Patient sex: M
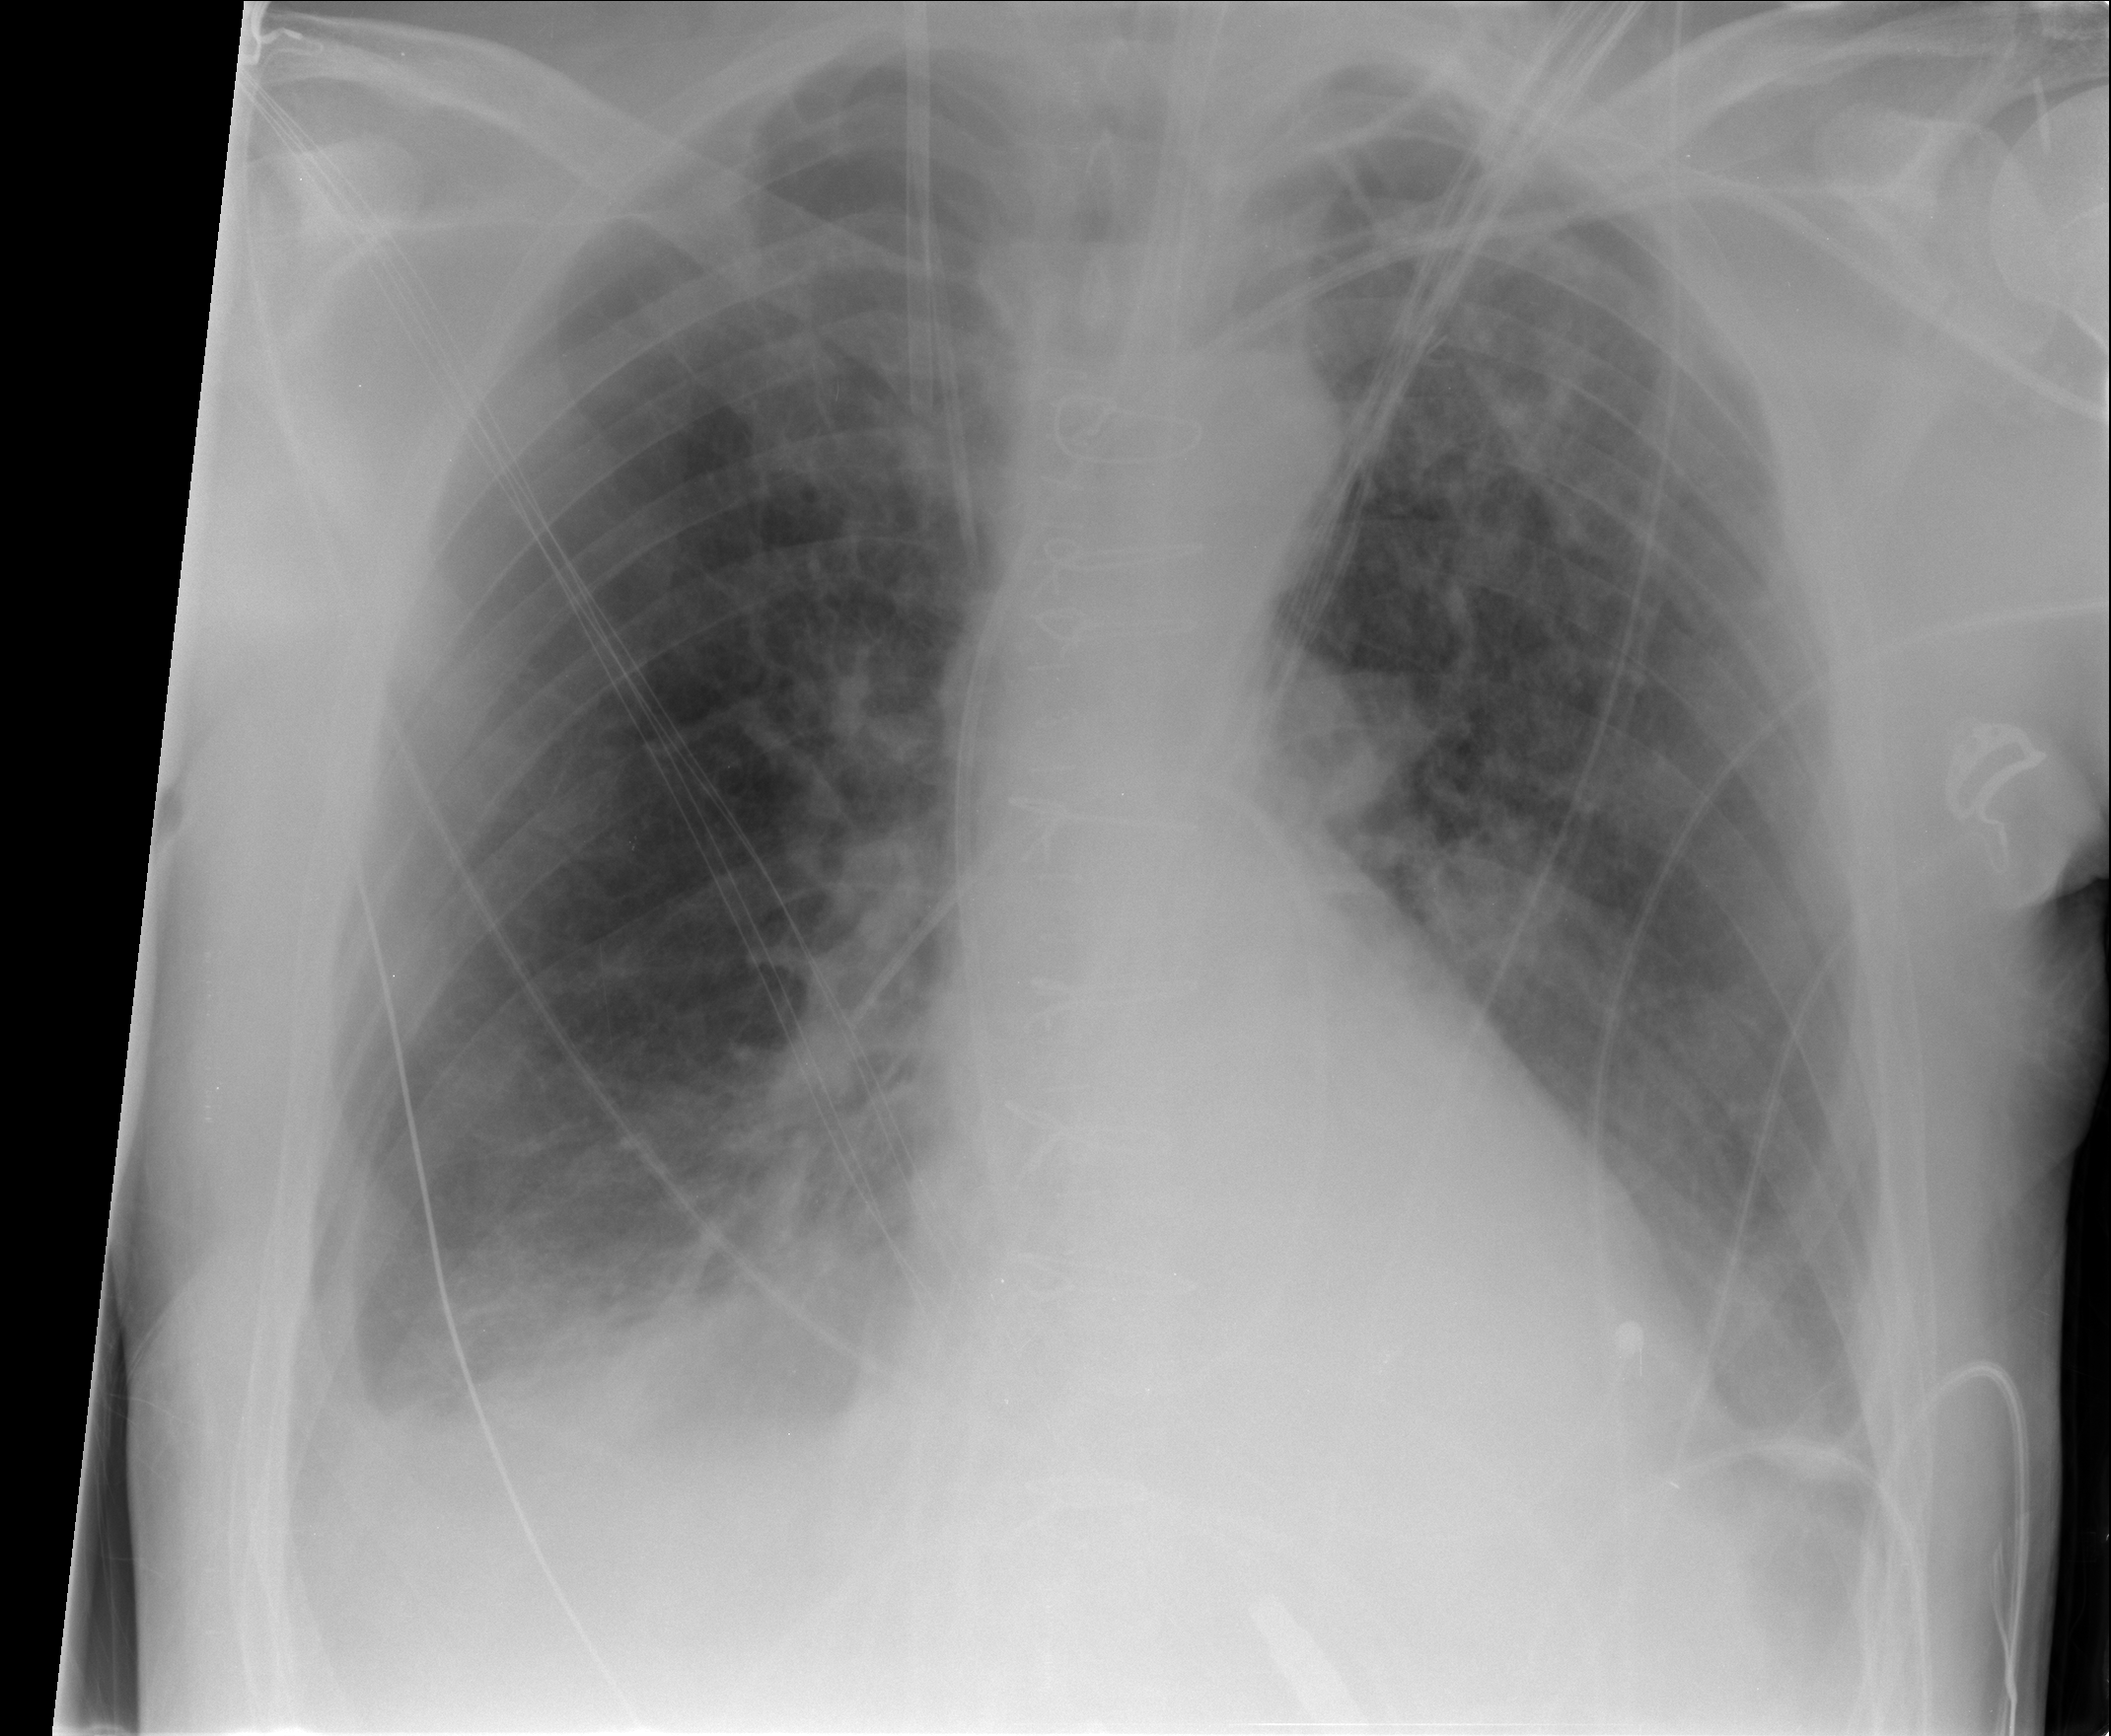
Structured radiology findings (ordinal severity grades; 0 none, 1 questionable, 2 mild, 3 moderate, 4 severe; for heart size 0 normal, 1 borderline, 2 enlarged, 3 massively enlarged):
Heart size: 0
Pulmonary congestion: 2
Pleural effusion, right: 2
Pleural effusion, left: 2
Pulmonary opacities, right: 1
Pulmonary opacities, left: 2
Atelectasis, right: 2
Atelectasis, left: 2